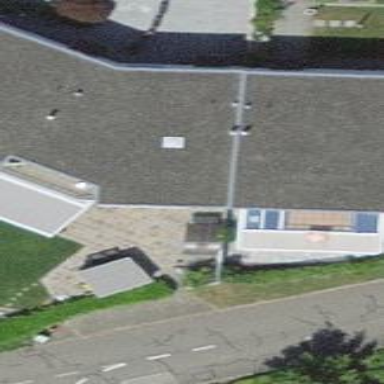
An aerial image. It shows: Terrace building.